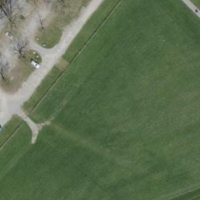
EUNIS habitat code: 53
Species observed at this site:
Taraxacum officinale